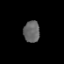
Tissue: prostate
Cell type: T cells
Senescence score: 0.2589
Nuclear area (px): 342
Mean DAPI intensity: 102.284